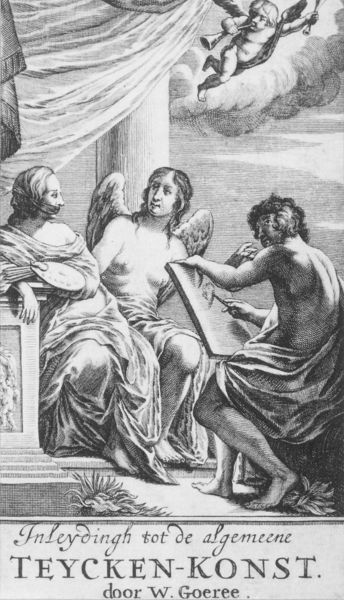
Titel: Frontispiz “Inleydinge Tot de Al- ghemeene Teycken- Konst”
Schlagwörter: flügel, himmel, mann, wolken, ausschnitt, brust, busen, frau, stuhl, säule, zeichnung, gras, wolke, vorhang, drei, theater, engel, putte, schrift, thron, maler, muse, stufe, druck, stich, text, titelblatt, leinwand, allegorie, kunst, malen, palette, stift, buchtitel, musen, holländisch, posaune, putten, kupferstich, zeichenkunst, goeree